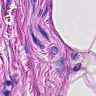
Metastatic tissue present: no